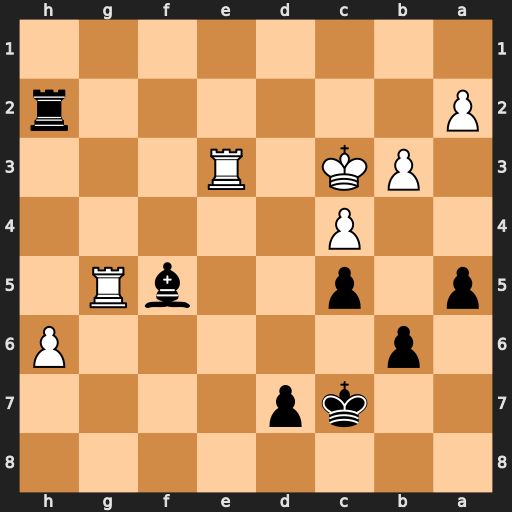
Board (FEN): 8/2kp4/1p5P/p1p2bR1/2P5/1PK1R3/P6r/8
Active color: b
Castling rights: -
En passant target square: -
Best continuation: Rc2#